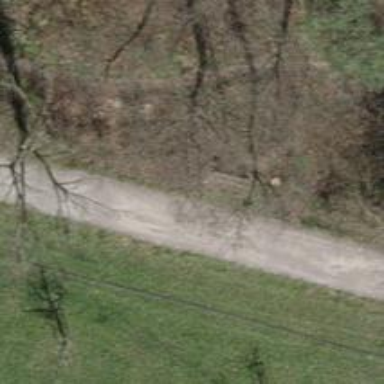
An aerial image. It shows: Path on the ground.